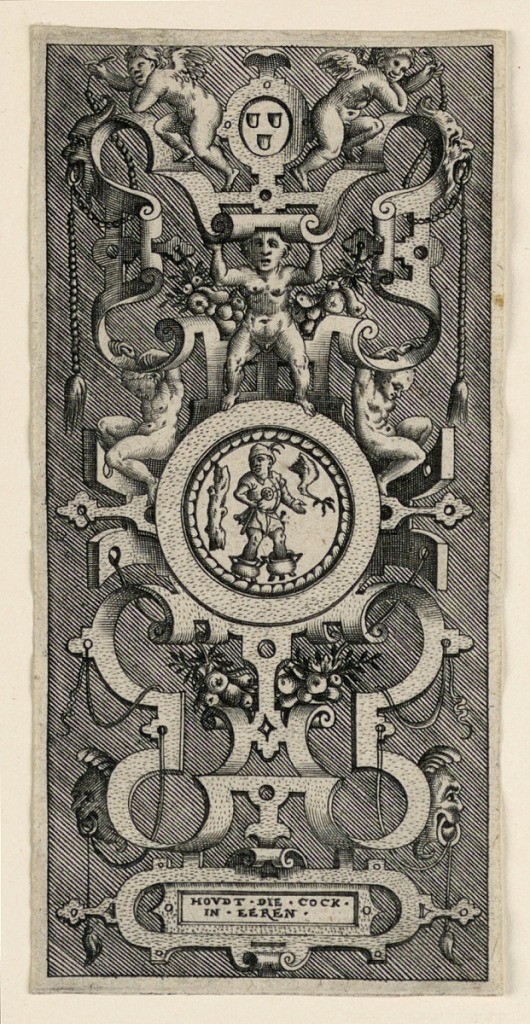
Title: Scrollwork Escutcheon
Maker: Jacob Floris the Elder, Flemish, 1524 - 1581
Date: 1566
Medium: Engraving on paper
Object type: Print
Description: Showing three boys and two putti, the three shield emblem, a cook standing in pots, "HOVDT•DIE•COCK• / IN•EEREN."